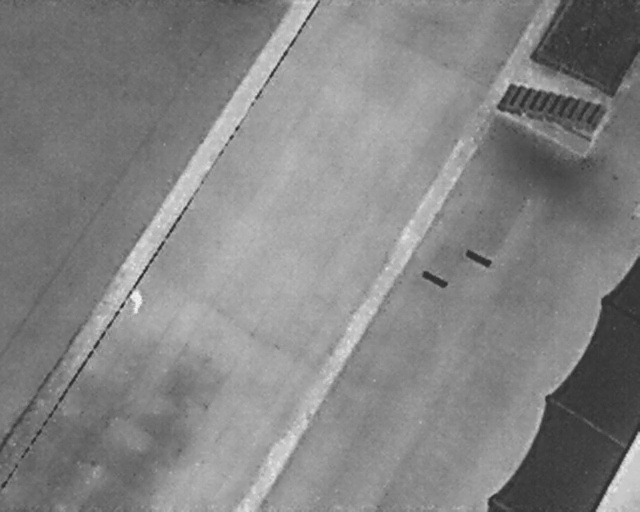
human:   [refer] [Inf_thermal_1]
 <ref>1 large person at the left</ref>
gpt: <box>[[18, 57, 23, 60, 2]]</box>